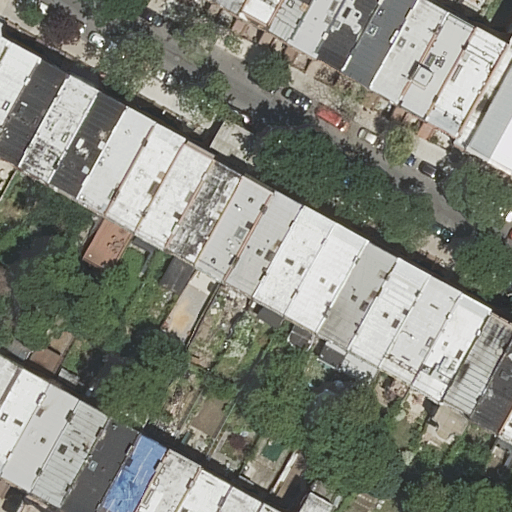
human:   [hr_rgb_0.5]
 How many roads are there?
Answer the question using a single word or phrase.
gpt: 1

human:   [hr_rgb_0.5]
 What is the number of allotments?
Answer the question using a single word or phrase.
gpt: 0

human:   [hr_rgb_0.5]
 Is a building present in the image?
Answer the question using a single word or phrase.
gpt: yes

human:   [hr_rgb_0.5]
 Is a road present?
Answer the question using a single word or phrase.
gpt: yes

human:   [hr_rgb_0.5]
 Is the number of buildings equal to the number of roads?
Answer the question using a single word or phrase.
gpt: no

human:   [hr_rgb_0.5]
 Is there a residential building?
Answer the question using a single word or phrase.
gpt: yes

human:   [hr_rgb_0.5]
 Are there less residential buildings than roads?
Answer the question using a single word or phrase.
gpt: no

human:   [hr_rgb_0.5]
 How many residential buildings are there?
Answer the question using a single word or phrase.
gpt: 41

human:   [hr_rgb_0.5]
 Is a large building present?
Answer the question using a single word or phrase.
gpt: no

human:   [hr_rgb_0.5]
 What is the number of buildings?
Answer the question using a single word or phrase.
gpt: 41

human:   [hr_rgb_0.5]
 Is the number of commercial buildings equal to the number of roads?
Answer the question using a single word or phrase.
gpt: no

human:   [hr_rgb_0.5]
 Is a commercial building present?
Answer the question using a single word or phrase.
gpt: no

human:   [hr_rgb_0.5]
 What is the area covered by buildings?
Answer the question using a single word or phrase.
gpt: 4138m2

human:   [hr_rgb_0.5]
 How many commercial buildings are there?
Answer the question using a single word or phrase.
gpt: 0

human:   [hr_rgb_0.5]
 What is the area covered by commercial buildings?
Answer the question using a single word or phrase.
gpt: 0m2

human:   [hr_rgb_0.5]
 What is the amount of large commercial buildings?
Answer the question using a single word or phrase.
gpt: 0

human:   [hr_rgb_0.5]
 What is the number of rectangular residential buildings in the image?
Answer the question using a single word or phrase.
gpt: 41

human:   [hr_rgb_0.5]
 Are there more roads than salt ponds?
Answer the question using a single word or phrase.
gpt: yes

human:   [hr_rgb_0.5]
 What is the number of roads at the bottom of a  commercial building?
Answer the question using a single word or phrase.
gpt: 0

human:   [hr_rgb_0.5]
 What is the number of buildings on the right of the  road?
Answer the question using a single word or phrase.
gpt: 13

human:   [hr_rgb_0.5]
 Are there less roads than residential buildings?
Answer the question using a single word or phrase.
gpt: yes

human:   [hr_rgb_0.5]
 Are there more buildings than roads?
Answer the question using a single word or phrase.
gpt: yes

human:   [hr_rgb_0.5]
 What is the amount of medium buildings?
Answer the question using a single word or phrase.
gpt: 25

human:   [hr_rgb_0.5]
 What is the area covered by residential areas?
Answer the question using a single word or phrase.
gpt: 0m2

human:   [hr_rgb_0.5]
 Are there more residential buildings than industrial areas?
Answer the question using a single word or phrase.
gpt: yes

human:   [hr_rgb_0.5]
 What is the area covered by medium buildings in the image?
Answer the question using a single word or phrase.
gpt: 3451m2

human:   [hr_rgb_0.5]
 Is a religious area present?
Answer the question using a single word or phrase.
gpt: no

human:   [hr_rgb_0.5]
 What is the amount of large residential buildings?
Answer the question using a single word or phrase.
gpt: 0

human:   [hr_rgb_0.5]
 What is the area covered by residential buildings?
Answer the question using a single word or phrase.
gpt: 4138m2

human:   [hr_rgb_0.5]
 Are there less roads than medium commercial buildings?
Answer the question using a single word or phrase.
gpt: no

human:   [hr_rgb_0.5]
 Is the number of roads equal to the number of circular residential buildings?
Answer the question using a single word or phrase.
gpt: no

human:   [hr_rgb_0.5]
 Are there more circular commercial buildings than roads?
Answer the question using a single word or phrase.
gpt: no

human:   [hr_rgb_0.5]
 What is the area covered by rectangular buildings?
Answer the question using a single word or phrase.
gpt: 4138m2

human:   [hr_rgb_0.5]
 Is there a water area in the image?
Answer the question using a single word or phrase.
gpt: no

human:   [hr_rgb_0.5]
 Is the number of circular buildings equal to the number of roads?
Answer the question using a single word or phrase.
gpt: no

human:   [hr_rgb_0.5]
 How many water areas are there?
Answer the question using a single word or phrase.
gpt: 0

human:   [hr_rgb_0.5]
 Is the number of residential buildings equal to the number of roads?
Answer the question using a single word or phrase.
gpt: no

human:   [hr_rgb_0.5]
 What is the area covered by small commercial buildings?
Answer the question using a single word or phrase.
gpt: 0m2

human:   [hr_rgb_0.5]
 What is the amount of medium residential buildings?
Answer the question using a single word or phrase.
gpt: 25

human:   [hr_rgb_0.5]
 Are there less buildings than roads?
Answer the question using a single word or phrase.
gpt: no

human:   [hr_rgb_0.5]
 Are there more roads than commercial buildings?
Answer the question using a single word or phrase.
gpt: yes

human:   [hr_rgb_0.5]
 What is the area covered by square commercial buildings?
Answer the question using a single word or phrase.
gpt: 0m2

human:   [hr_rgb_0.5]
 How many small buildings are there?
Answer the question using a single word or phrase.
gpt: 16

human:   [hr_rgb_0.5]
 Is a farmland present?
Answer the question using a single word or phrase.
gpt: no

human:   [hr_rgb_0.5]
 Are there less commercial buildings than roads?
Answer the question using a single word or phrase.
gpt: yes

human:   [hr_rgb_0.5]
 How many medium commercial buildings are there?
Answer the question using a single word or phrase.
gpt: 0

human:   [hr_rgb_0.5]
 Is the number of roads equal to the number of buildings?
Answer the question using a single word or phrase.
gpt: no

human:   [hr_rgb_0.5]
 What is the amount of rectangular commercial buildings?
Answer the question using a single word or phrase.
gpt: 0

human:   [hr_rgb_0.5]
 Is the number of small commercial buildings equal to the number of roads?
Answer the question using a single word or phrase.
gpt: no

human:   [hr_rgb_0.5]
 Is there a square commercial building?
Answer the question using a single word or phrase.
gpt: no

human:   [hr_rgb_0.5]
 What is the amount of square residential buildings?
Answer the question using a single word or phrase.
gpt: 0

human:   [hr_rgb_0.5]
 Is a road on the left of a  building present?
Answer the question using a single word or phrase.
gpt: no

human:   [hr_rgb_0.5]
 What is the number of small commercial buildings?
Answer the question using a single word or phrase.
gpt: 0

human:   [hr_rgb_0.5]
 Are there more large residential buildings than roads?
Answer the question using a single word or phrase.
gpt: no

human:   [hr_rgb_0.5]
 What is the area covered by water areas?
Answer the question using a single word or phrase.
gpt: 0m2

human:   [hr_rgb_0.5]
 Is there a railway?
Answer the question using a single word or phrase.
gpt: no

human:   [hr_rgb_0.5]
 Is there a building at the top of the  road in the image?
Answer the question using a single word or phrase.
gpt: yes

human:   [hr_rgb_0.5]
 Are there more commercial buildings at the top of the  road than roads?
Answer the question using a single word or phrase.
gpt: no

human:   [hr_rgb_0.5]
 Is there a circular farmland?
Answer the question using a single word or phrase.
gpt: no

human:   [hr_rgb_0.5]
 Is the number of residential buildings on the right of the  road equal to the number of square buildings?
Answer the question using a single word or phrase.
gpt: no

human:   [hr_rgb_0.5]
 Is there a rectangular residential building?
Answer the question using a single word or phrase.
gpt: yes

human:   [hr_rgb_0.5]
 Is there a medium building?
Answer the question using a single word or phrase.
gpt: yes

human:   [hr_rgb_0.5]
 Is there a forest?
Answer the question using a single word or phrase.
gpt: no

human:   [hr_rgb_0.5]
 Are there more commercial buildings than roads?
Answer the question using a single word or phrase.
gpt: no